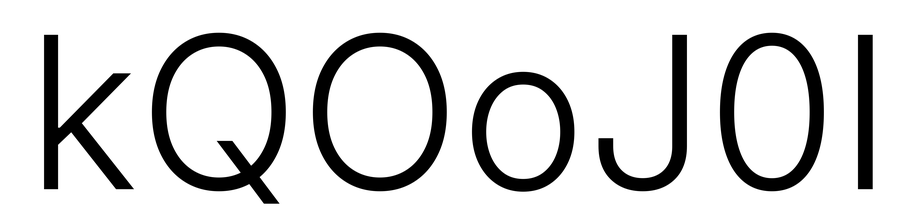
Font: Inter_Light